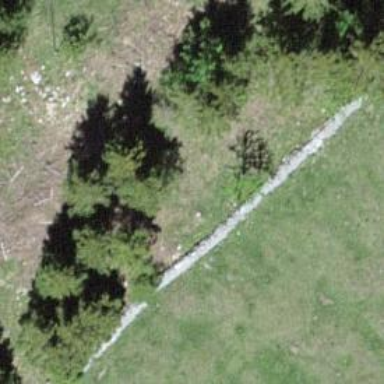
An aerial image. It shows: Dry stone wall barrier.